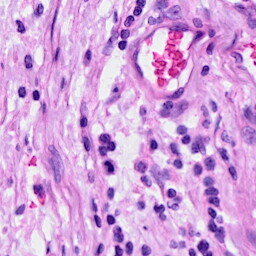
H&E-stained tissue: Ovarian